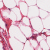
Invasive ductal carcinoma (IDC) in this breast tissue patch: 0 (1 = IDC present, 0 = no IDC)